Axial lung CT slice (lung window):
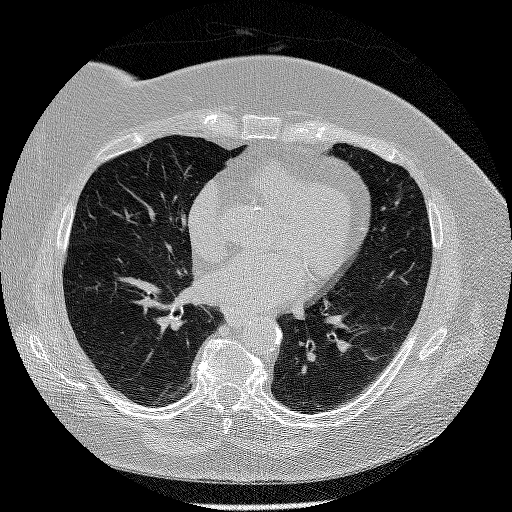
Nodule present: no